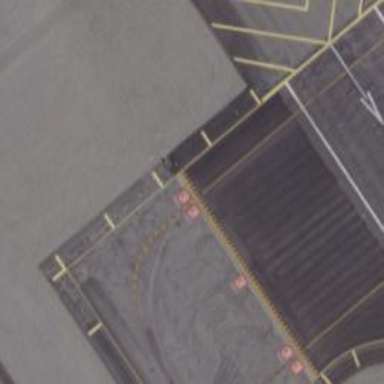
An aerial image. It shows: Asphalt taxiway in the airport.